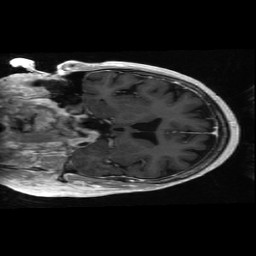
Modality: T1w
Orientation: coronal
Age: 69
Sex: female
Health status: ill